【题型】填空题　【知识点】解析几何　【难度】medium
已知 \(a > 0\)，双曲线 \(x^2 - a^2y^2 = 1\) 的左、右焦点分别为 \(F_1\)、\(F_2\)，点 \(M\) 在双曲线的右支上，且直线 \(F_1M\) 的斜率为 \(a\)。若 \(\angle F_1MF_2 = \frac{3\pi}{4}\)，则 \(a = \underline{\quad\quad}\)。
【解答】
\textbf{【答案】} \(\dfrac{2 - \sqrt{2}}{2}\)

\vspace{0.3cm}

\textbf{【分析】} 依题意求出 \(c\)，由直线 \(F_1M\) 的斜率为 \(a\) 求出 \(\sin \angle MF_1F_2\)，设 \(|MF_1| = r_1\)，\(|MF_2| = r_2\)，再由双曲线的定义，余弦定理及正弦定理计算可得。

\vspace{0.3cm}

\textbf{【详解】} 双曲线 \(x^2 - a^2y^2 = 1\)，即 \(x^2 - \frac{y^2}{\frac{1}{a^2}} = 1\)，所以 \(c = \frac{\sqrt{a^2 + 1}}{a}\)，所以 \(|F_1F_2| = \frac{2\sqrt{a^2 + 1}}{a}\)，

又直线 \(F_1M\) 的斜率为 \(a\)，即 \(\tan \angle MF_1F_2 = a\)，所以
\[
\begin{cases}
\frac{\sin \angle MF_1F_2}{\cos \angle MF_1F_2} = a \\
\sin^2 \angle MF_1F_2 + \cos^2 \angle MF_1F_2 = 1
\end{cases},
\]
显然 \(\angle MF_1F_2\) 为锐角，所以 \(\sin \angle MF_1F_2 = \frac{a}{\sqrt{1 + a^2}}\)，\(\cos \angle MF_1F_2 = \frac{1}{\sqrt{1 + a^2}}\)，

设 \(|MF_1| = r_1\)，\(|MF_2| = r_2\)，

则
\[
\begin{cases}
r_1 - r_2 = 2 \\
r_1^2 + r_2^2 + \sqrt{2}r_1r_2 = 4 + \frac{4}{a^2}
\end{cases},
\]

另一方面，在 \(\triangle MF_1F_2\) 中，由正弦定理 \(\frac{|MF_2|}{\sin \angle MF_1F_2} = \frac{|F_1F_2|}{\sin \angle F_1MF_2}\)，

即 \(\frac{r_2}{\frac{a}{\sqrt{1 + a^2}}} = \frac{\frac{2}{a}\sqrt{a^2 + 1}}{\frac{\sqrt{2}}{2}}\)，解得 \(r_2 = 2\sqrt{2}\)，

代入上述方程组，解得 \(r_1 = 2 + 2\sqrt{2}\)，\(a = \frac{1}{\sqrt{6 + 4\sqrt{2}}} = \frac{2 - \sqrt{2}}{2}\)（负值舍去）。

故答案为：\(\dfrac{2 - \sqrt{2}}{2}\)。
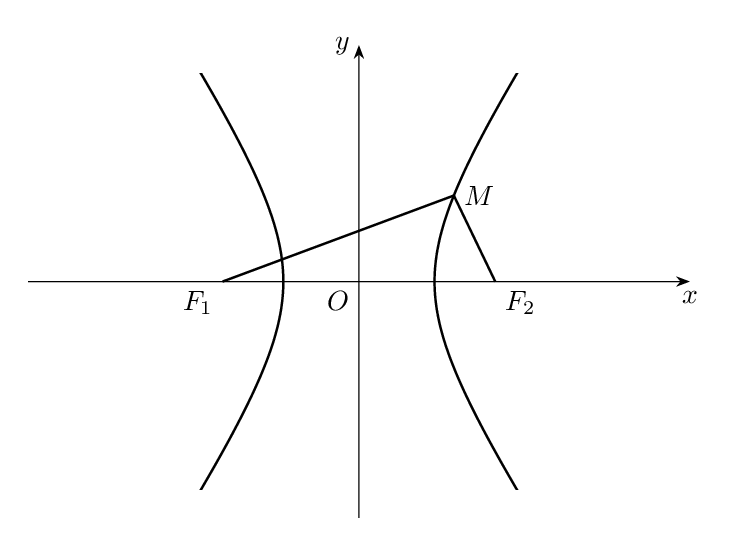